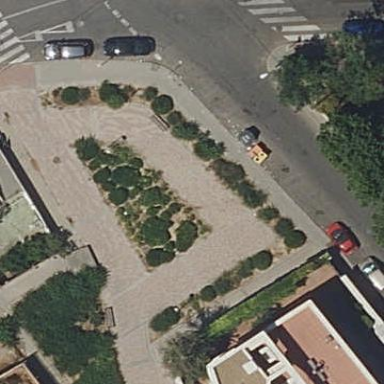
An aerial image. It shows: Garden with kerb barrier.